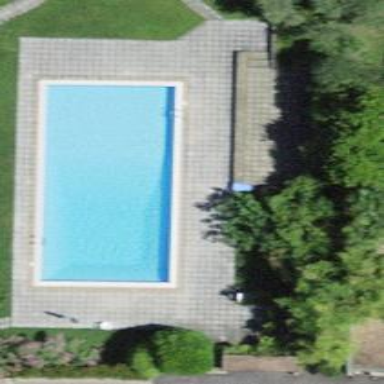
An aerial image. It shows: Swimming pool located in leisure land.